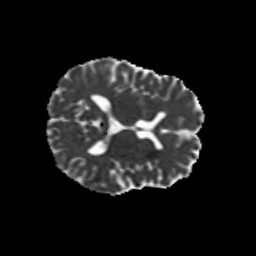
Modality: MD
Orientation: axial
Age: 48
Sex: female
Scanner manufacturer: siemens
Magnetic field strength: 3 T
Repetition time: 8.6 s
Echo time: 0.095 s